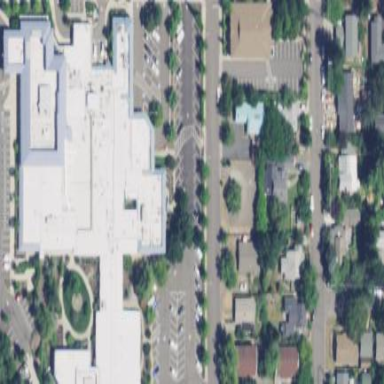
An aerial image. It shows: Healthcare facility identified as hospital.